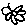
Label: flower